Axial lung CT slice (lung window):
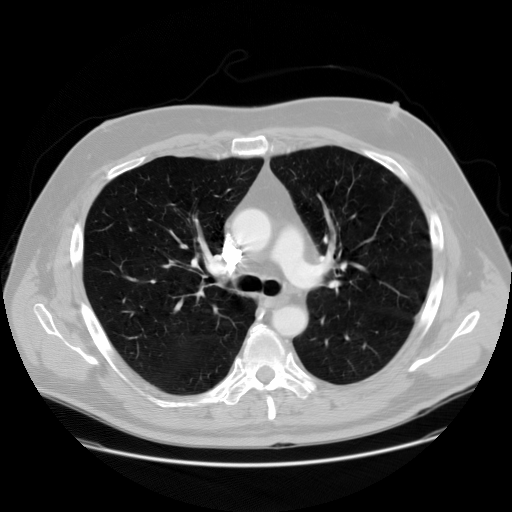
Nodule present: no